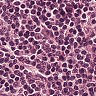
Metastatic tissue present: no